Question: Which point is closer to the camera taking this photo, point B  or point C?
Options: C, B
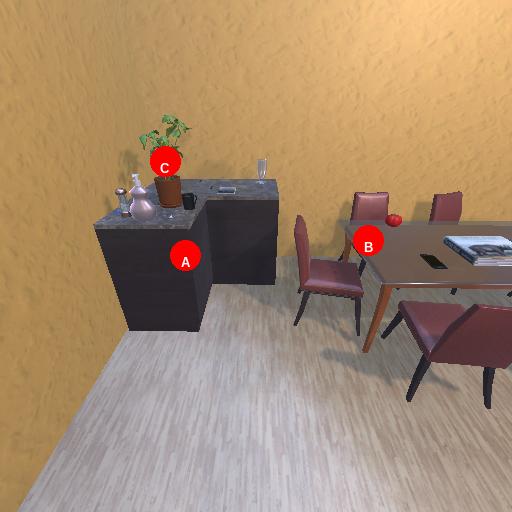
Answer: C